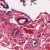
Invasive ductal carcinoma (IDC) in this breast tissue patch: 0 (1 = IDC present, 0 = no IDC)